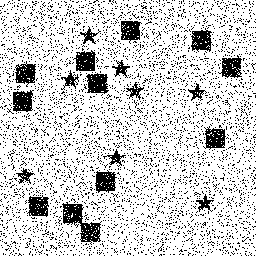
Squares: 12
Triangles: 0
Stars: 8
Total shapes: 20